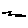
Label: zigzag